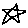
Label: star